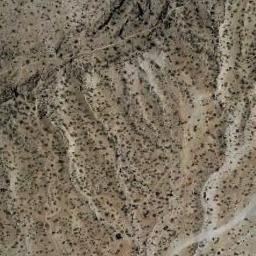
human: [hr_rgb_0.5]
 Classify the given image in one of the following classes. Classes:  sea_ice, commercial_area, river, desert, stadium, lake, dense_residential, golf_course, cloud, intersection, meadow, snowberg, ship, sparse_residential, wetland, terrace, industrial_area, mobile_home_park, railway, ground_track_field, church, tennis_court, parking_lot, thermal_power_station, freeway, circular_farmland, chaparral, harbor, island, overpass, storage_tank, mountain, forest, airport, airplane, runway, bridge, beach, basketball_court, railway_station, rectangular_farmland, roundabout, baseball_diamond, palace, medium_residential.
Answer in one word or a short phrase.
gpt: chaparral